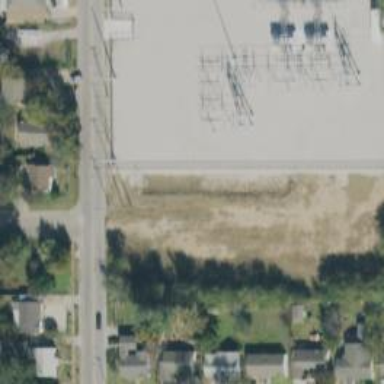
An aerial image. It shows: Outdoor distribution substation.